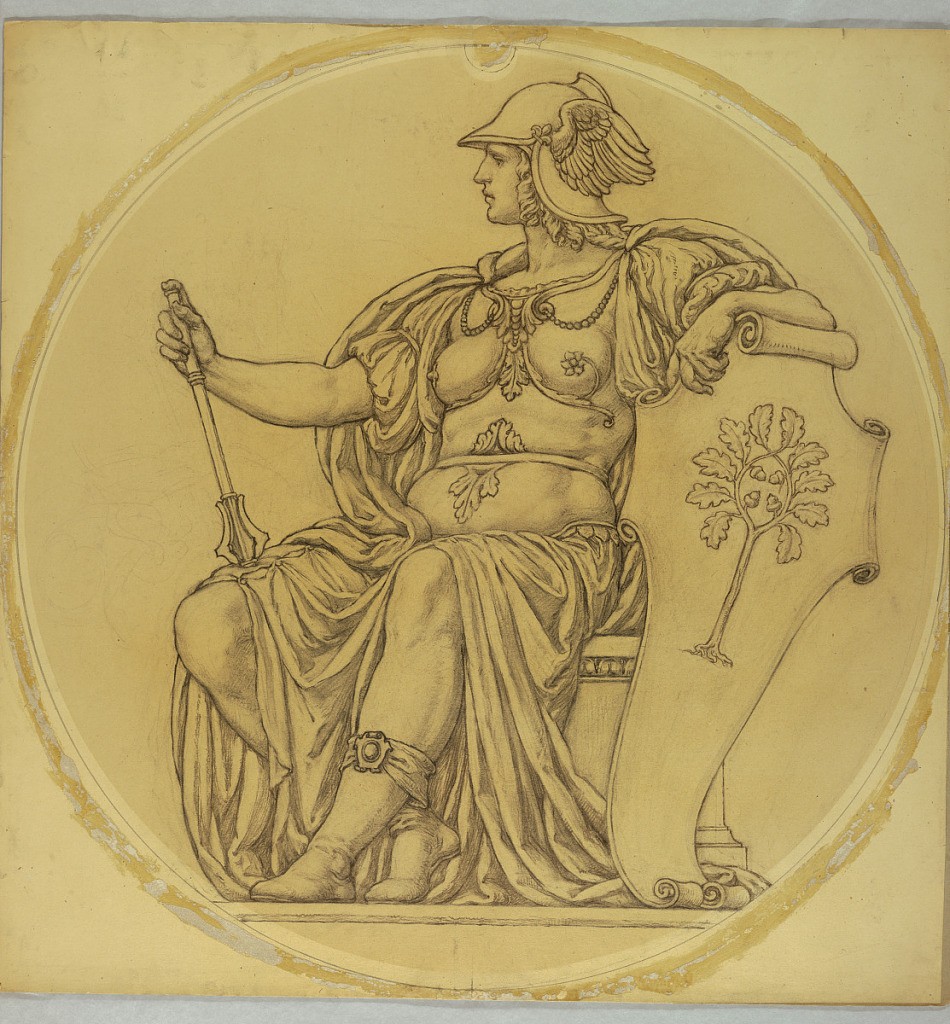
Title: Study for "Courage," Lunette in Hudson County Courthouse, Jersey City, NJ
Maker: Kenyon Cox, American, 1856–1919
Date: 1910
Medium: Charcoal and graphite on off-white wove paper, laid down
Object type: Drawing
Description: Seated allegorical female figure representing Courage, wearing a winged helmet, armor, and drapery. Her left elbow rests on a shield.